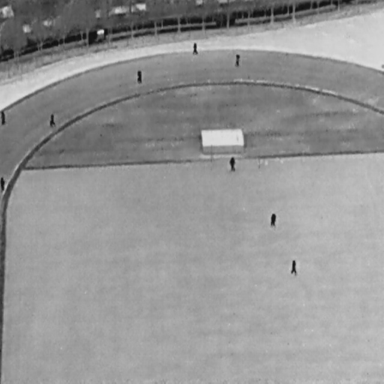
There are nine People in the infrared image.